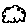
Label: cloud